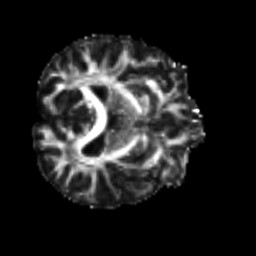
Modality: FA
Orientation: axial
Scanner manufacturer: siemens
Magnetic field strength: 3 T
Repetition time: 9.6 s
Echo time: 0.077 s